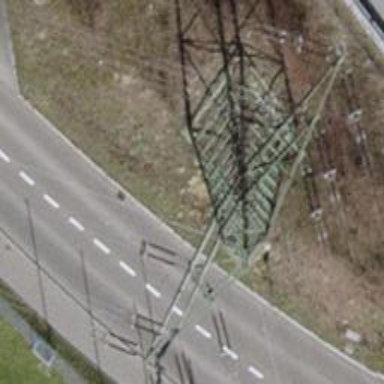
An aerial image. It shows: Lattice structure tower.